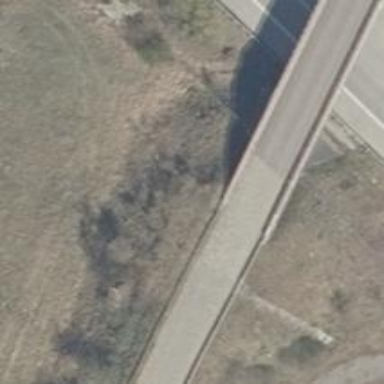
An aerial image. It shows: Unclassified road on asphalt surface with bridge.